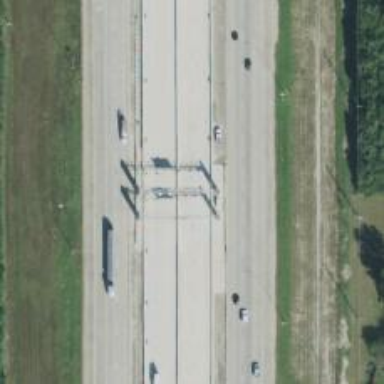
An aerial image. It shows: Toll gantry on the road.